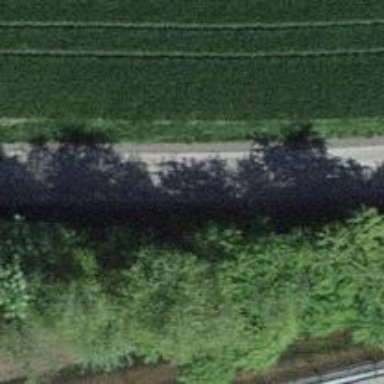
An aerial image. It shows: Paved track with Grade 1 surface.